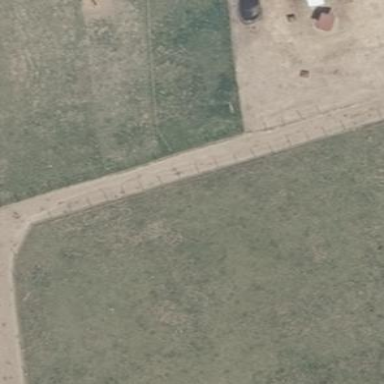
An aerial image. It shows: Grass pitch designated for equestrian sports.